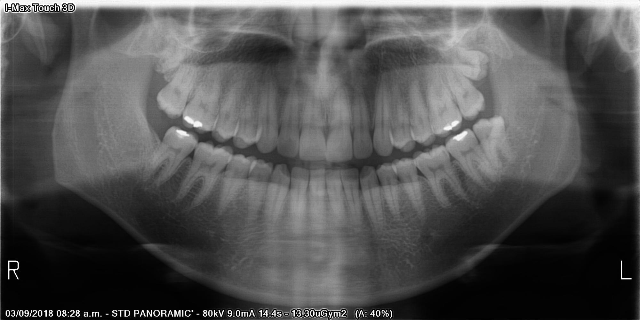
adult